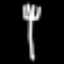
Label: fork